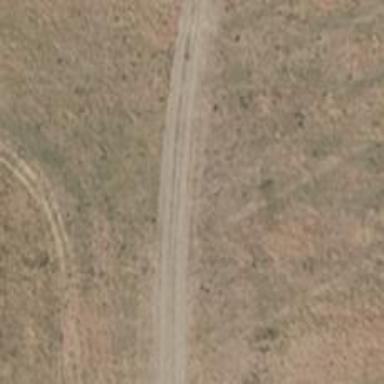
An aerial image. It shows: Sandy track.